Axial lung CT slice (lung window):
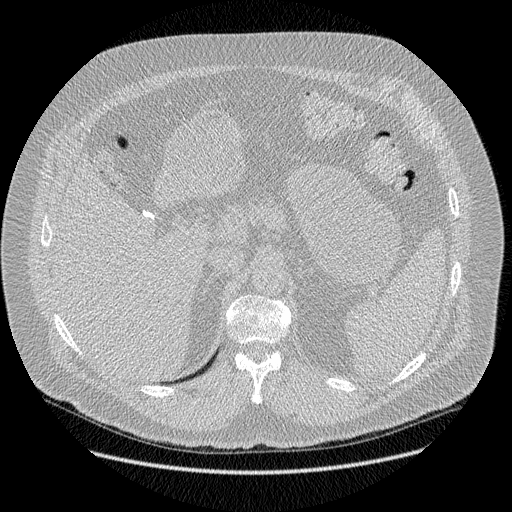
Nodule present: no